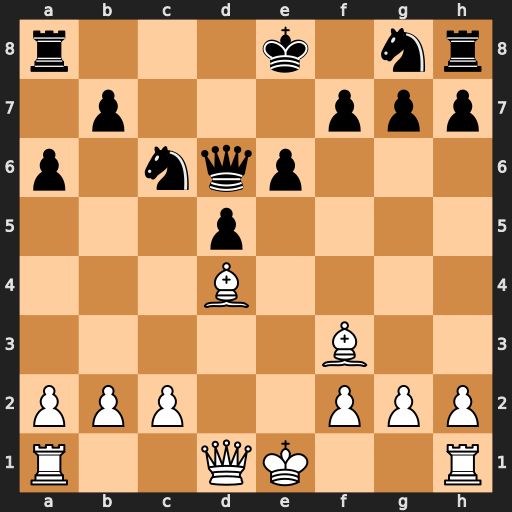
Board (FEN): r3k1nr/1p3ppp/p1nqp3/3p4/3B4/5B2/PPP2PPP/R2QK2R
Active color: w
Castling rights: KQkq
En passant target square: -
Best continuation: Bxg7 Nge7 Bxh8